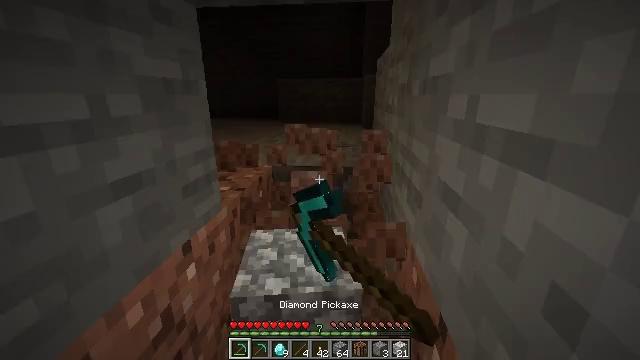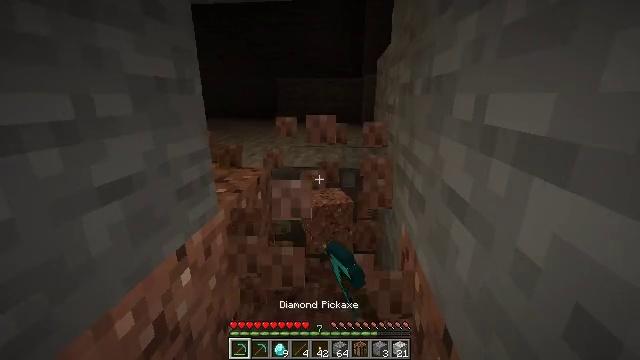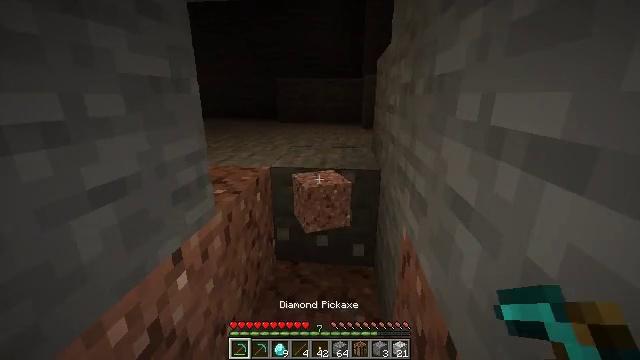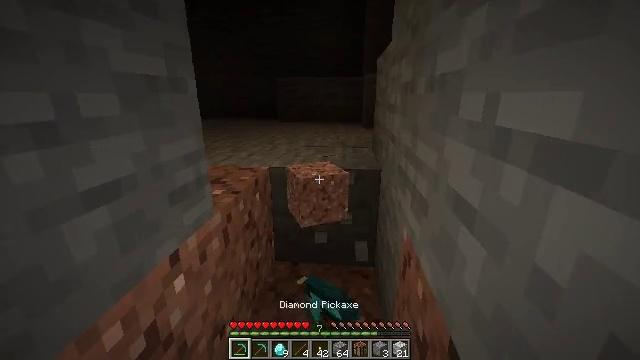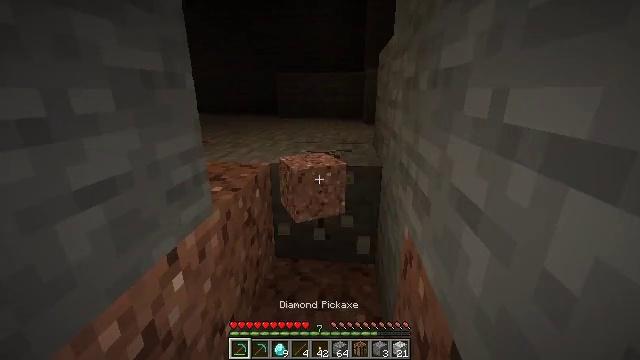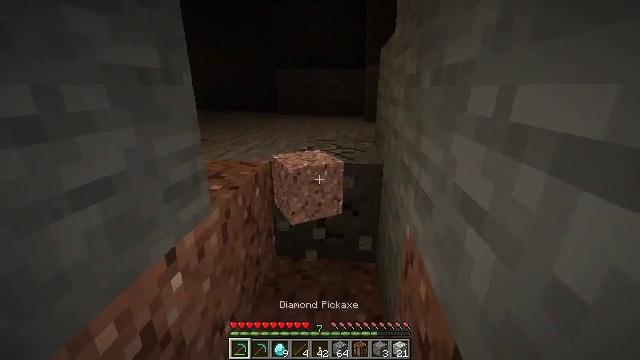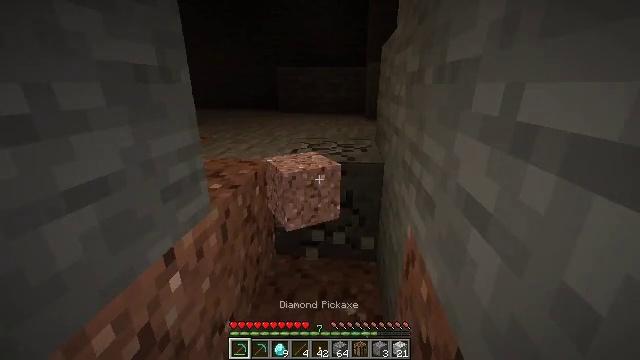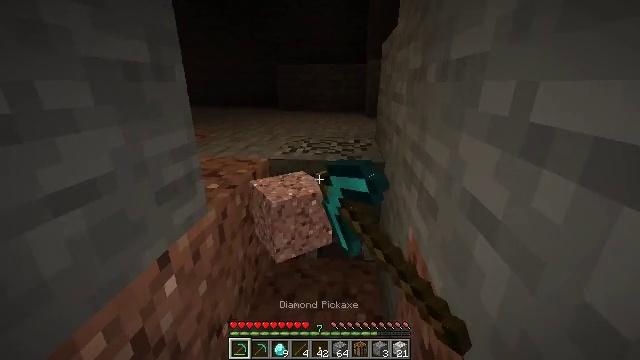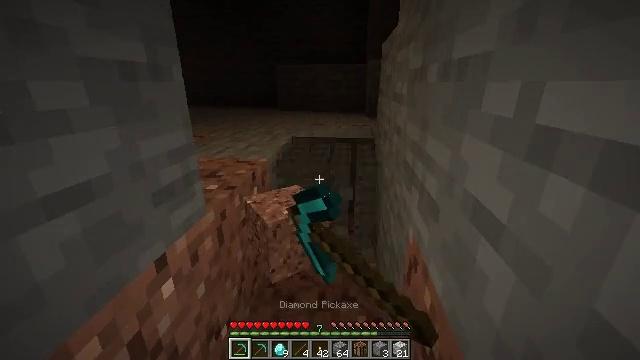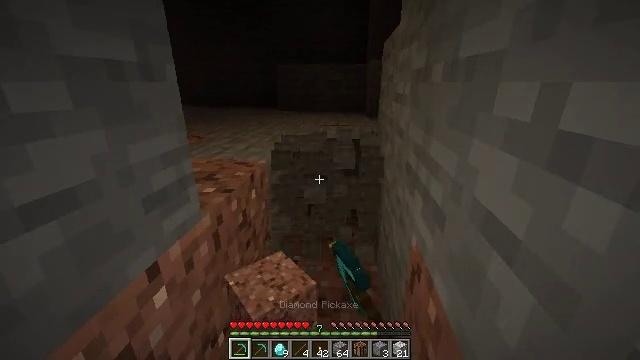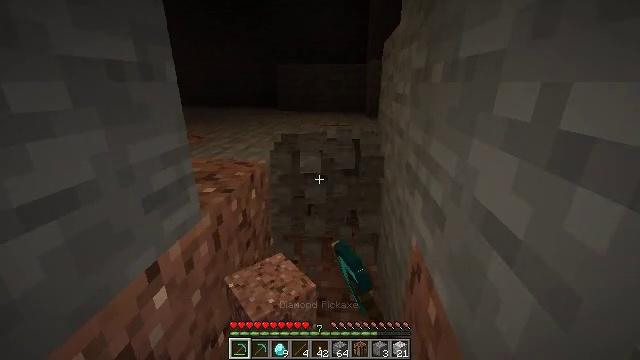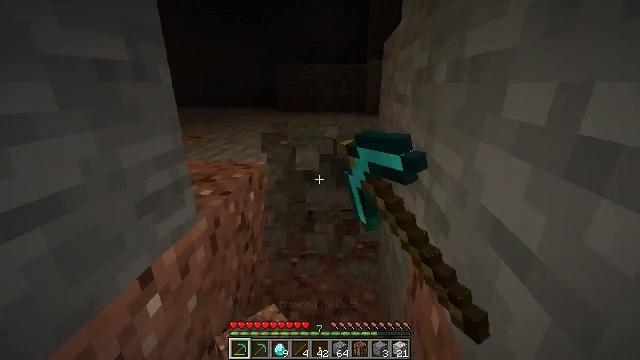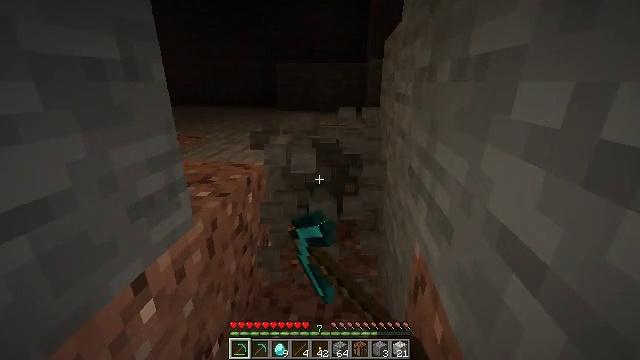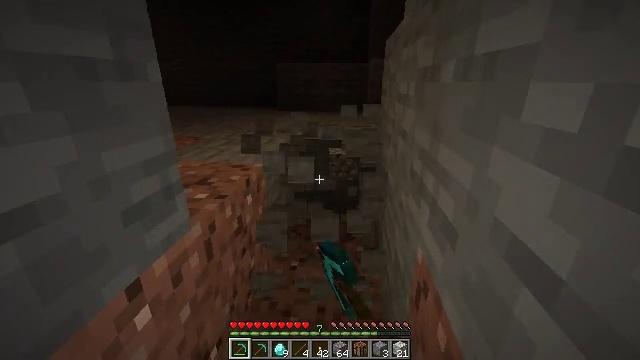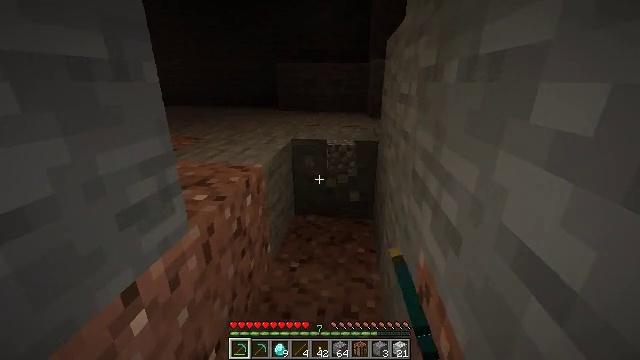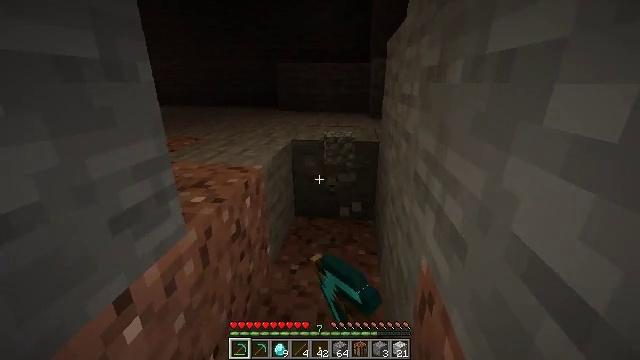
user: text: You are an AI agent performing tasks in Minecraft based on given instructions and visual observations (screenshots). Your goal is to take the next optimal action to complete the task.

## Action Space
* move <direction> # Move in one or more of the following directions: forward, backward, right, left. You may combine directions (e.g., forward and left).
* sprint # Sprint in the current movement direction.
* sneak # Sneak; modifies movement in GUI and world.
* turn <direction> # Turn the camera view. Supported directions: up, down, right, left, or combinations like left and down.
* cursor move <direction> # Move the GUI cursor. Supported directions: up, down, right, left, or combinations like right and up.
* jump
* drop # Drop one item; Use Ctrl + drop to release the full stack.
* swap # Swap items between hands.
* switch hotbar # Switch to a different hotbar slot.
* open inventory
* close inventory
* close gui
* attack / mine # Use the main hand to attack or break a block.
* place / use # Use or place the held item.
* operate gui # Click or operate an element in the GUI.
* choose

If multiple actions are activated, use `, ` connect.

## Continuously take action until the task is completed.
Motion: motion action
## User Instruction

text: Break the stone block.
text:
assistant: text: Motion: move right, attack / mine
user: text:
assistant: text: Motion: move right, attack / mine
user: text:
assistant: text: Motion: move right, attack / mine
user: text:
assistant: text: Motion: move right, attack / mine
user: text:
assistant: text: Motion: move right, attack / mine
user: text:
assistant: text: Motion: move right, attack / mine
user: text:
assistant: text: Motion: move right, attack / mine
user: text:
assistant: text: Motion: move right, attack / mine
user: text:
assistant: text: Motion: move right, attack / mine
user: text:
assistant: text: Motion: move right, attack / mine
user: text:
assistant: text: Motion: move right, attack / mine
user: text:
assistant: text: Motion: move right, attack / mine
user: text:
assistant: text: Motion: move right, attack / mine
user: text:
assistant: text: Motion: move right, attack / mine
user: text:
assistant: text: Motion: move right, attack / mine
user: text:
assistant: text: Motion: move right, attack / mine
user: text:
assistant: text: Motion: move right, attack / mine
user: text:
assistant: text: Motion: move right, attack / mine
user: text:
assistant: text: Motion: move right, attack / mine
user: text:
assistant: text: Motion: move right, attack / mine
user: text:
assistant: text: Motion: move right, attack / mine
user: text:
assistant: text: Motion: move right, attack / mine
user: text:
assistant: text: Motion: move right, attack / mine
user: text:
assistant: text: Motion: move right, attack / mine
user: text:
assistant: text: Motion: move right, attack / mine
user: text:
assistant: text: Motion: move right, attack / mine
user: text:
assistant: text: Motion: move right, turn up, attack / mine
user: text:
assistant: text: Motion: move right, turn up, attack / mine
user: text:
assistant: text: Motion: move right, attack / mine
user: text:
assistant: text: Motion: move right, attack / mine